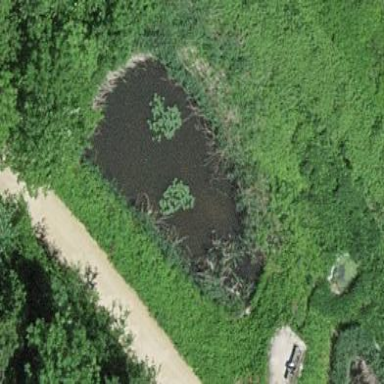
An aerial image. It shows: Peaceful pond surrounded by nature.